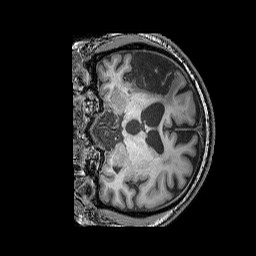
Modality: T1w
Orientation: coronal
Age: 58
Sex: male
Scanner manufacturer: siemens
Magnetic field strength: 3 T
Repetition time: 2.25 s
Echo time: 0.00411 s